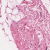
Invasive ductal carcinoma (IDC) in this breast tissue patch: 0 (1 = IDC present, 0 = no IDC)